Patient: sex M, age 74
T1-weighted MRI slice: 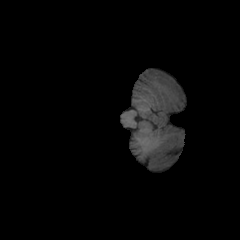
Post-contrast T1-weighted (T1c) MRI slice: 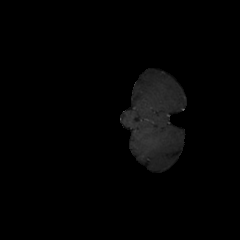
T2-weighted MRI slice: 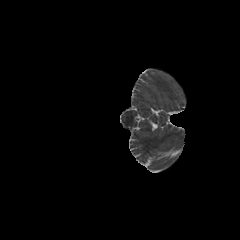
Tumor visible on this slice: no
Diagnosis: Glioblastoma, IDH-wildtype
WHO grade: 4